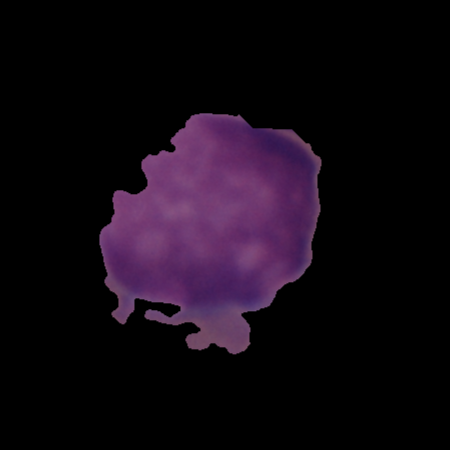
Label: cancer